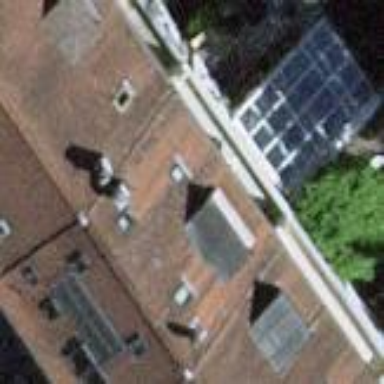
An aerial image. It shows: Terrace building.